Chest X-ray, AP view. Patient: 28 years old, sex F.
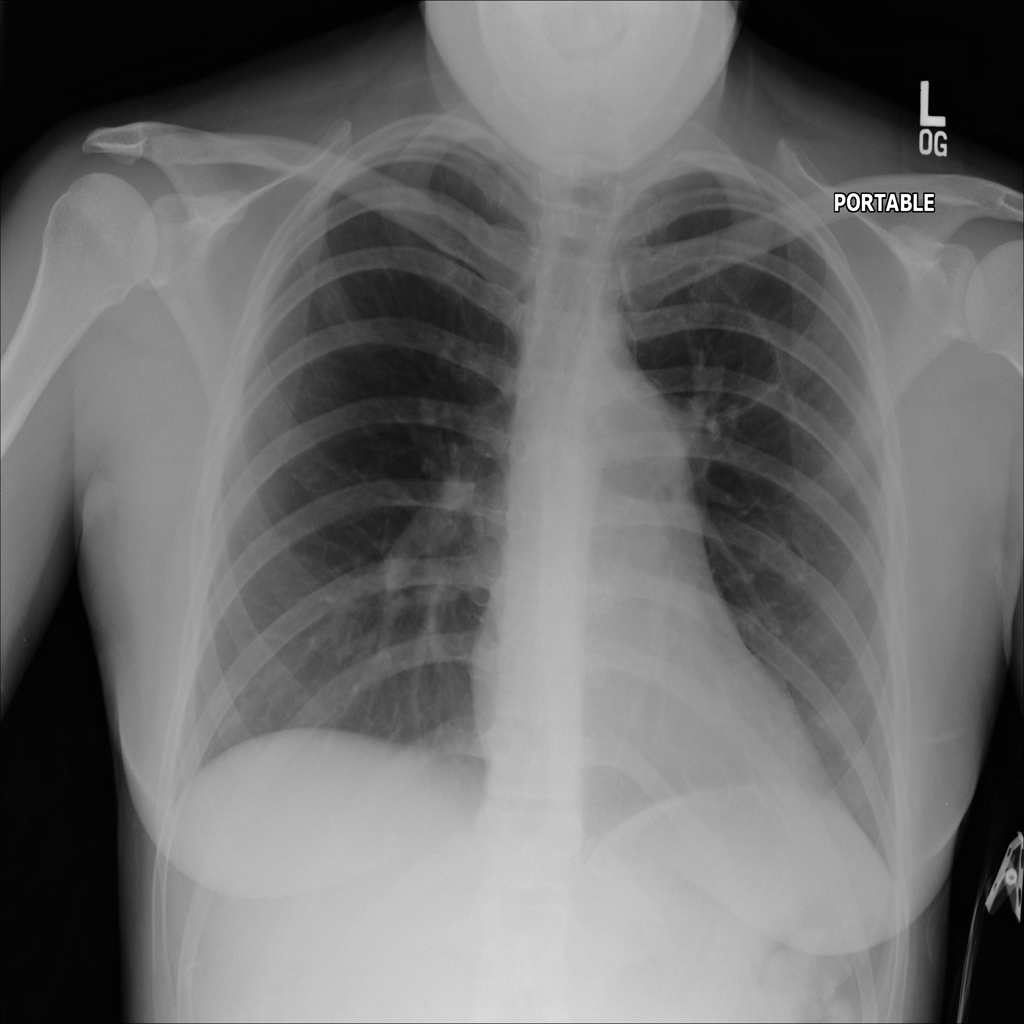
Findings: No Finding